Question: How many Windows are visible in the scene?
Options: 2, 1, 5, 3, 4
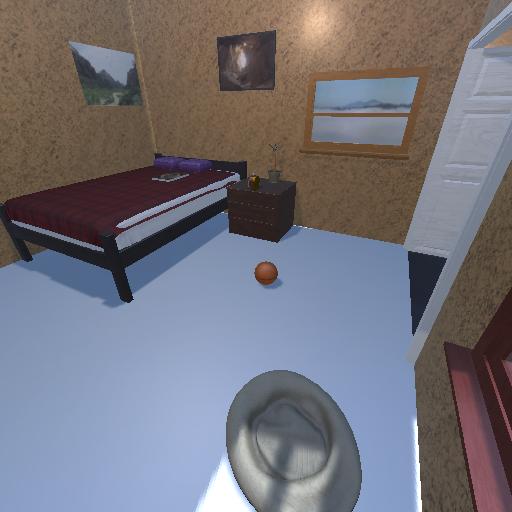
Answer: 2